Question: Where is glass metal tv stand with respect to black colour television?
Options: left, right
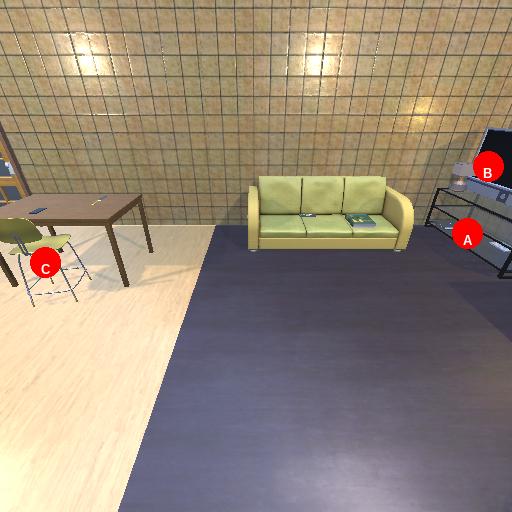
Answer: left